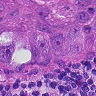
Metastatic tissue present: yes